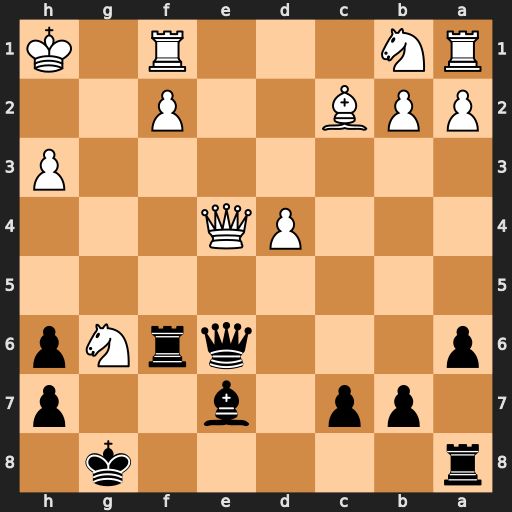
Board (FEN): r5k1/1pp1b2p/p3qrNp/8/3PQ3/7P/PPB2P2/RN3R1K
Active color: b
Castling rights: -
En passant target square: -
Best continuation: Qxh3+ Kg1 Rxg6+ Qxg6+ hxg6